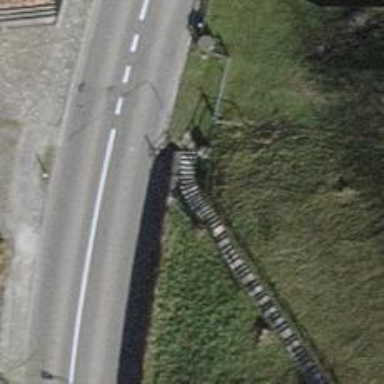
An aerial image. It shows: Road with steps.